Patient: sex M, age 66
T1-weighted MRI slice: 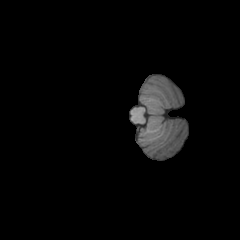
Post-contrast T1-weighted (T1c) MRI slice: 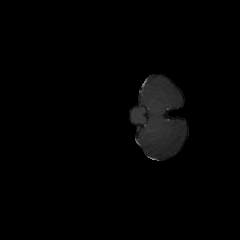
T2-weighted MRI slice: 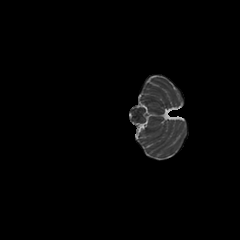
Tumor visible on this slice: no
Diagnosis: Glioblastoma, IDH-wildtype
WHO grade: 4